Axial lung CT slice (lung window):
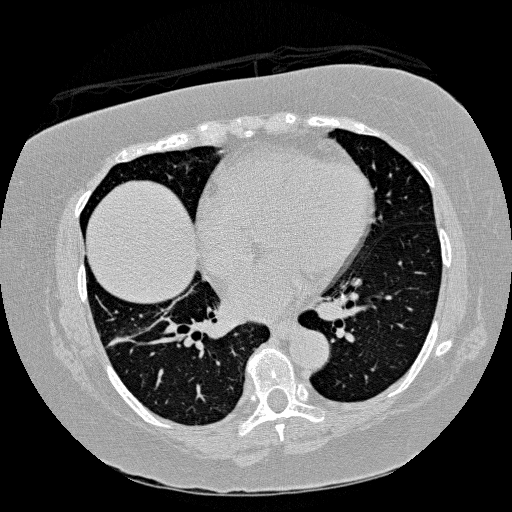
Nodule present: no